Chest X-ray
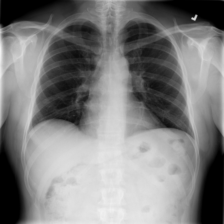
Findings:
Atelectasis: negative
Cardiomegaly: negative
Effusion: negative
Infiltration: negative
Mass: negative
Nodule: negative
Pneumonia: negative
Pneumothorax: negative
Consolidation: negative
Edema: negative
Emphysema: negative
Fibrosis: negative
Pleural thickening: negative
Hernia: negative